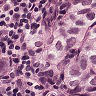
Metastatic tissue present: yes